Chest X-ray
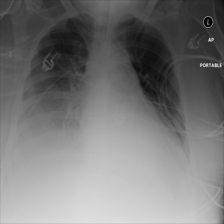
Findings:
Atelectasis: positive
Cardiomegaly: negative
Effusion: positive
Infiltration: negative
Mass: negative
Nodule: negative
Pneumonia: negative
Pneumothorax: negative
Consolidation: positive
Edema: negative
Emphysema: negative
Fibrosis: negative
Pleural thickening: negative
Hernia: negative